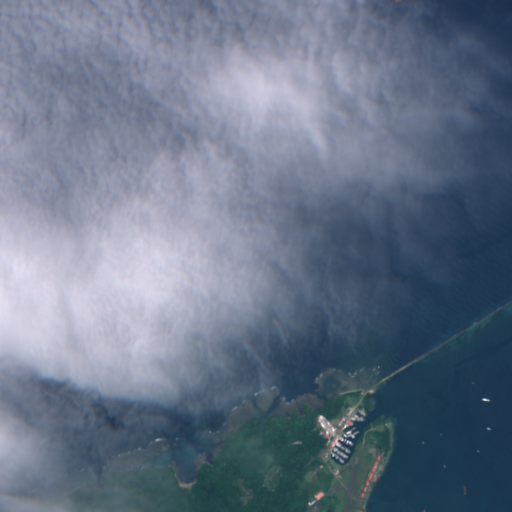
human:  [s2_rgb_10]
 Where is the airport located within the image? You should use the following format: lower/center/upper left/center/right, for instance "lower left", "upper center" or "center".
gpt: The airport is located in the lower right of the image.
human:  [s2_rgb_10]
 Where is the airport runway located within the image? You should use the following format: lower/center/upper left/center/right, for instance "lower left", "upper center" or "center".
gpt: The airport runway is located in the lower right of the image.
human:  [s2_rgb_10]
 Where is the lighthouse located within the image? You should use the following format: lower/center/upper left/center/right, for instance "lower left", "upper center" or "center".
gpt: The lighthouse is located in the lower right of the image.
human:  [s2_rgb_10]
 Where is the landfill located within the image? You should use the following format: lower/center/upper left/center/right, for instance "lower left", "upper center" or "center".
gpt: There is no landfill in the image.